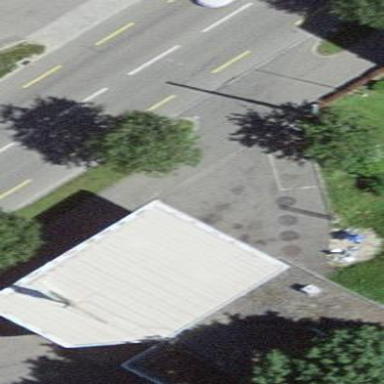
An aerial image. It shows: View of roof of building.